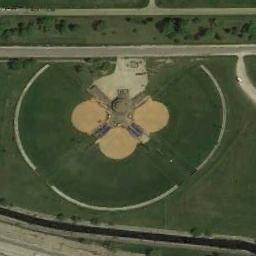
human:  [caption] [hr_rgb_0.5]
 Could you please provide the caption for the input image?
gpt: Four baseball diamonds are field in a circle with a road pass by .

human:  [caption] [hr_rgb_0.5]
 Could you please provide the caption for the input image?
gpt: There are neat rows of houses near the baseball field .

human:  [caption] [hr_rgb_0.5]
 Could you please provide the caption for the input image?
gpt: Four baseball diamonds adjacent to each other make up an incomplete circle and some roads beside .

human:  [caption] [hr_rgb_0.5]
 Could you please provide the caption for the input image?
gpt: There are four baseball diamonds in the grass next to the roads .

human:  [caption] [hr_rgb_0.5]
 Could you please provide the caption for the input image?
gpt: Four baseball diamonds are between two roads .